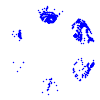
Particle: pion